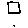
Label: square